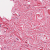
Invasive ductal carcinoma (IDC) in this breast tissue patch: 0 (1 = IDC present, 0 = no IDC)